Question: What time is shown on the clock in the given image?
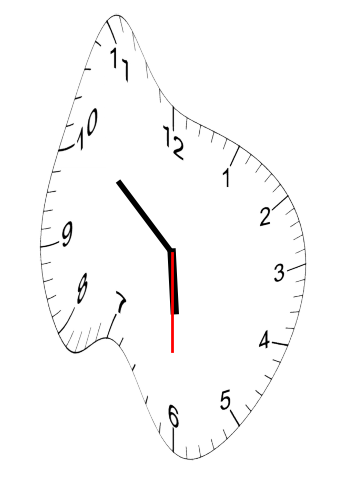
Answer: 05:51:30